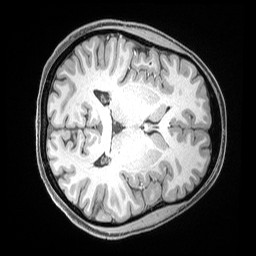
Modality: T1w
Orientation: axial
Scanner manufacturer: siemens
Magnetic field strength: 3 T
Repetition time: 2.53 s
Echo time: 0.00169 s